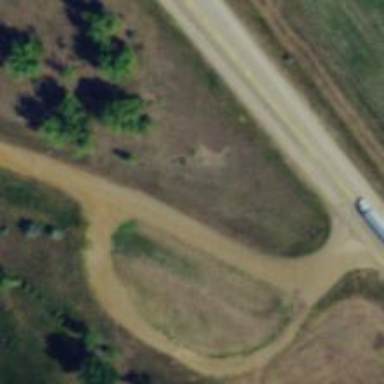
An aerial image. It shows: Tertiary link road.